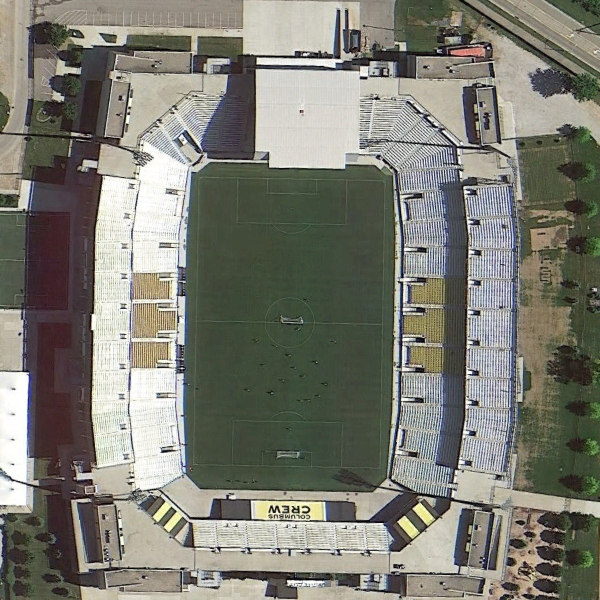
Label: Stadium